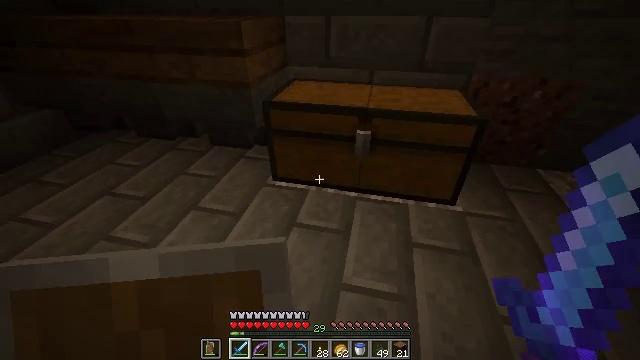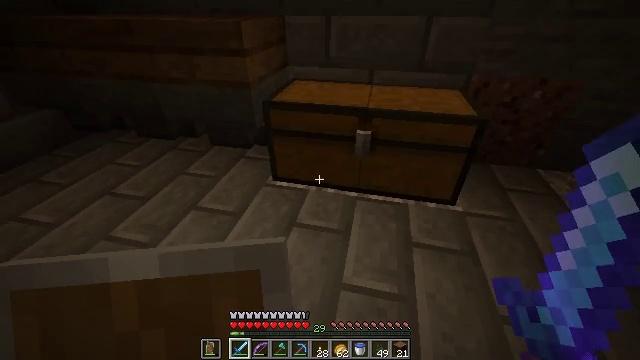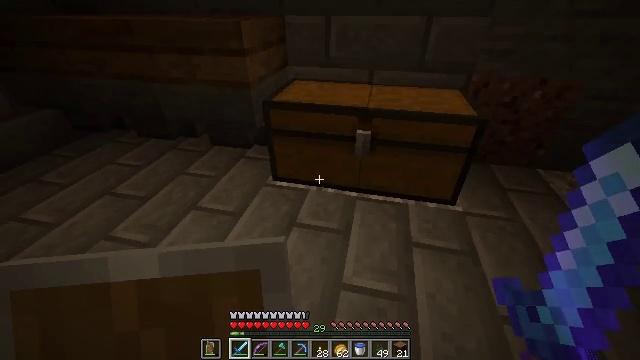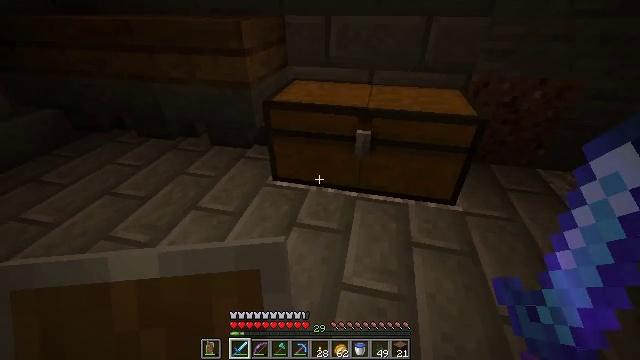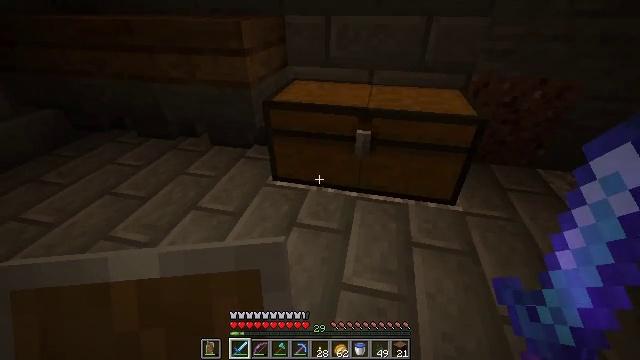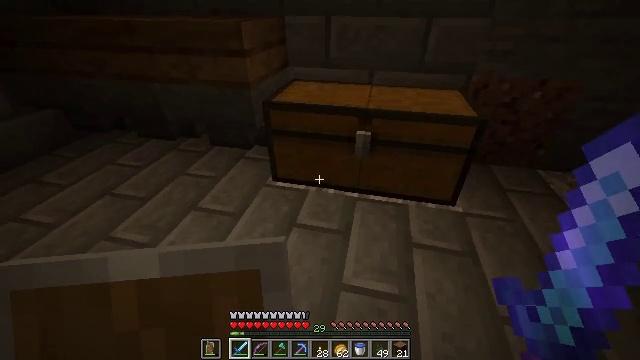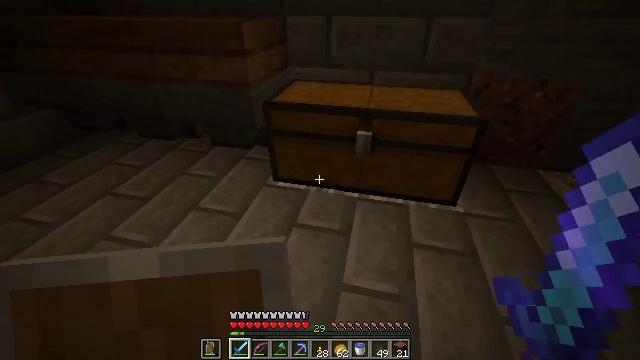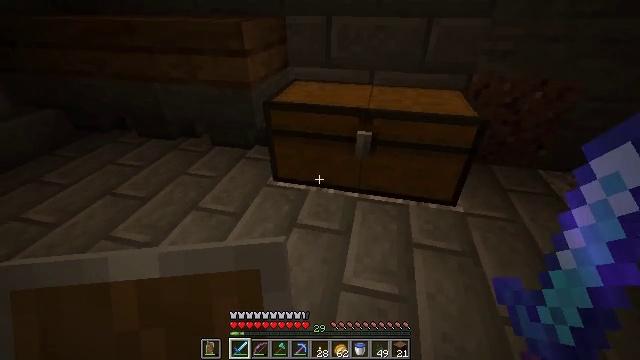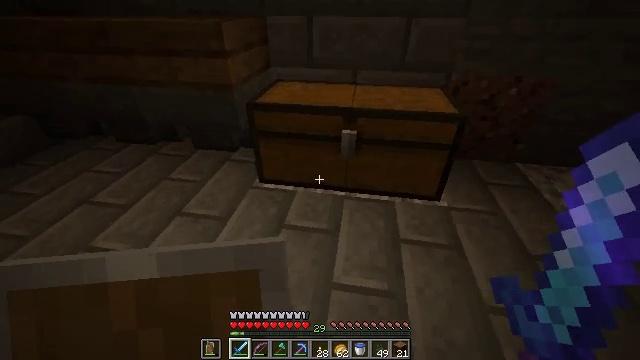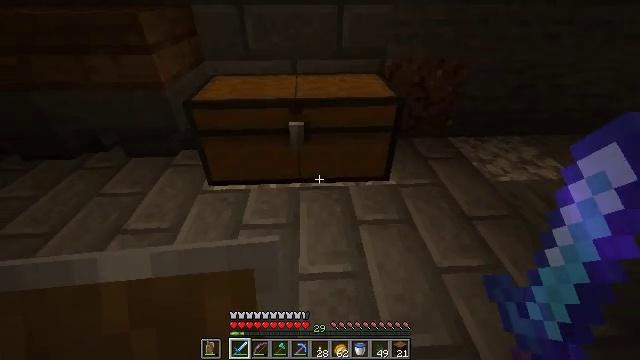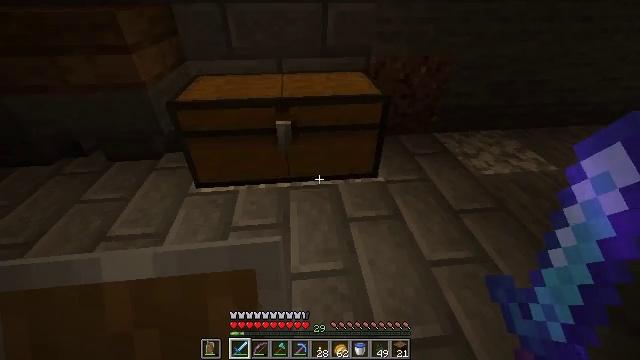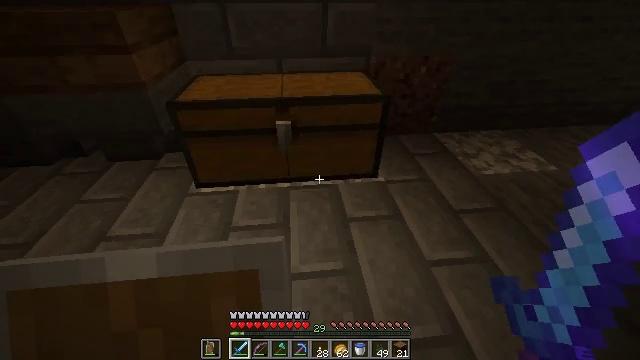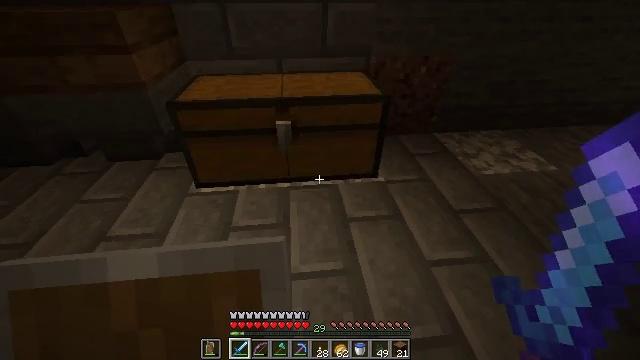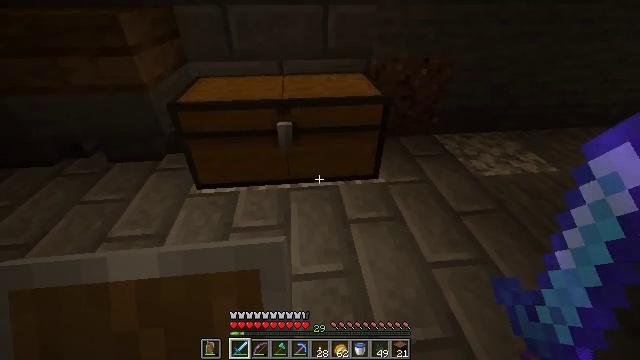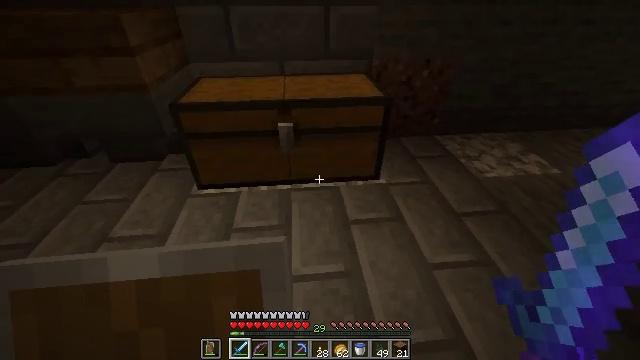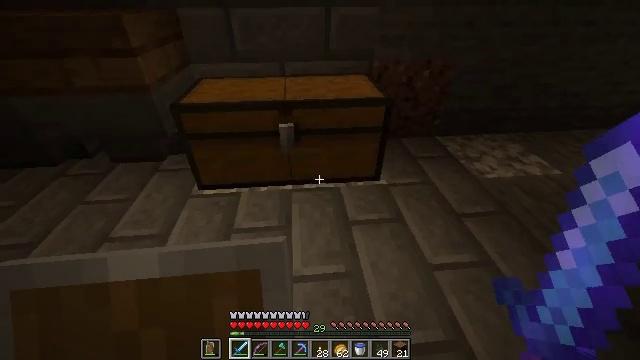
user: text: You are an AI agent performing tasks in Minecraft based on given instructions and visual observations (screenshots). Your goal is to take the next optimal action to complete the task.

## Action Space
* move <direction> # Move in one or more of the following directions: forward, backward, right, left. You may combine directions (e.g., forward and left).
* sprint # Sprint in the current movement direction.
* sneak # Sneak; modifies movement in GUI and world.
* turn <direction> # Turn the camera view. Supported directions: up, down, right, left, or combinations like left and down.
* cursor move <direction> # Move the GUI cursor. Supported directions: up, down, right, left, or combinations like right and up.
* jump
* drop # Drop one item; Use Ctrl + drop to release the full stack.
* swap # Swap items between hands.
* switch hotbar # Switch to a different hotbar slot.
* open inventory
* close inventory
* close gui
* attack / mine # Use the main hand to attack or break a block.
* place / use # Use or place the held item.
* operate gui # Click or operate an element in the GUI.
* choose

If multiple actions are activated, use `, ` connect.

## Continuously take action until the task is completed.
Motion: motion action
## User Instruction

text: Harvest beetroots from the farm.
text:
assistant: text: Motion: no_op
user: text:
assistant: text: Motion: no_op
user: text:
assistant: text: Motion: no_op
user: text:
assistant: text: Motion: no_op
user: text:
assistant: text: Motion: no_op
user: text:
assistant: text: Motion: no_op
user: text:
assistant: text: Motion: no_op
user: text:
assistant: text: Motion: turn right
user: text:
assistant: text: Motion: turn right and down
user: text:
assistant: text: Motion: turn right
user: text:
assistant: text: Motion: no_op
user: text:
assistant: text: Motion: no_op
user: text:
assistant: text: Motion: no_op
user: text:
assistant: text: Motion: no_op
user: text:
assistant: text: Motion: no_op
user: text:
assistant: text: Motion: turn left and up
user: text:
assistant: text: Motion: turn left and up
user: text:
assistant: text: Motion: turn left
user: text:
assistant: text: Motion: move left, turn left
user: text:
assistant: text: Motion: move left
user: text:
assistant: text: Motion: move left
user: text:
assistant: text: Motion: move left, turn right and down
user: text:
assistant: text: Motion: turn right
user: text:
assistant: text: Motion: turn right
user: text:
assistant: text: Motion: turn right
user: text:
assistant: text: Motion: no_op
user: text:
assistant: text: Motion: turn right
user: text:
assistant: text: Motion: move right
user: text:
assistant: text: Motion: move right
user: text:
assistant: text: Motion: move right